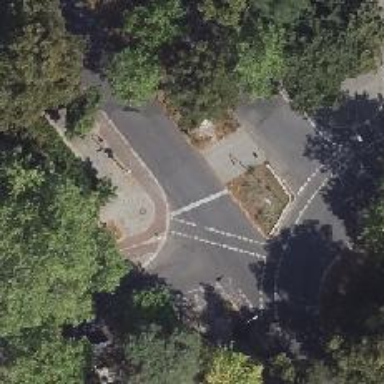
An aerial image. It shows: Tertiary road with asphalt surface. There is cycle track on the right side of the road.